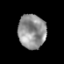
Tissue: prostate
Cell type: T cells
Senescence score: 0.3328
Nuclear area (px): 928
Mean DAPI intensity: 145.373